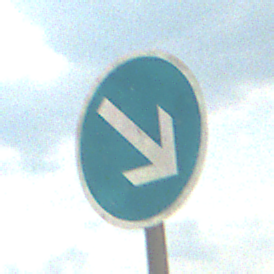
Verkehrszeichen: VorgeschriebeneVorbeifahrtRechts
Umgebung: Outdoor, Beach
Tageszeit: MorningAfternoon
Wetter: PartlyCloudy
Licht: Natural
Jahreszeit: NotSpecified
Kontrast: HighContrast